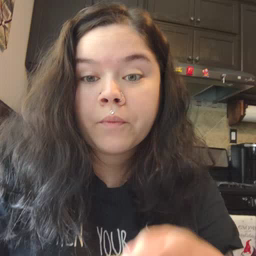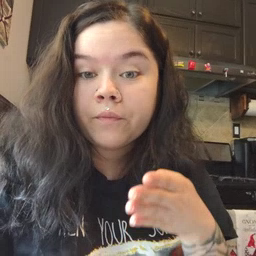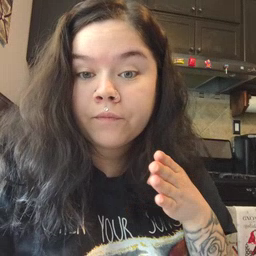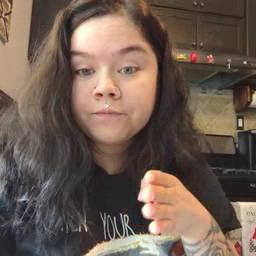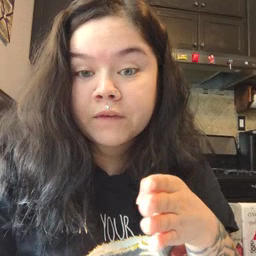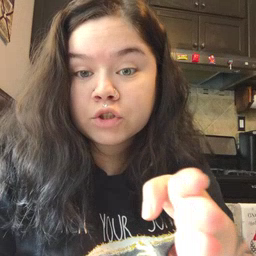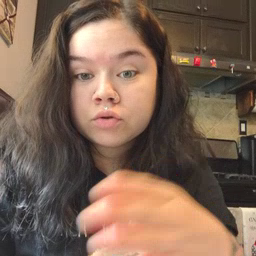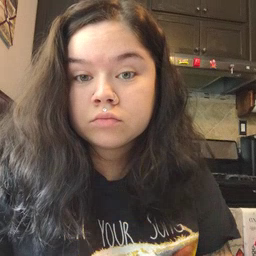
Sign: fish